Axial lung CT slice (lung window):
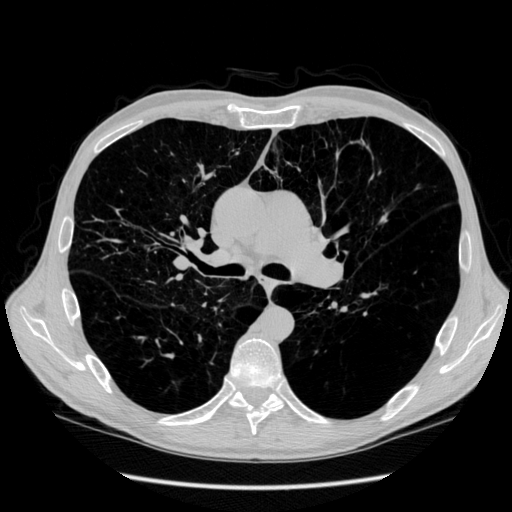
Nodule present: no